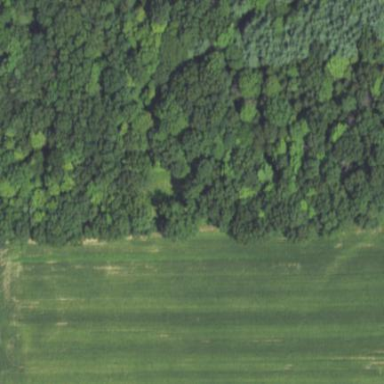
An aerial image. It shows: Serene woodland landscape.